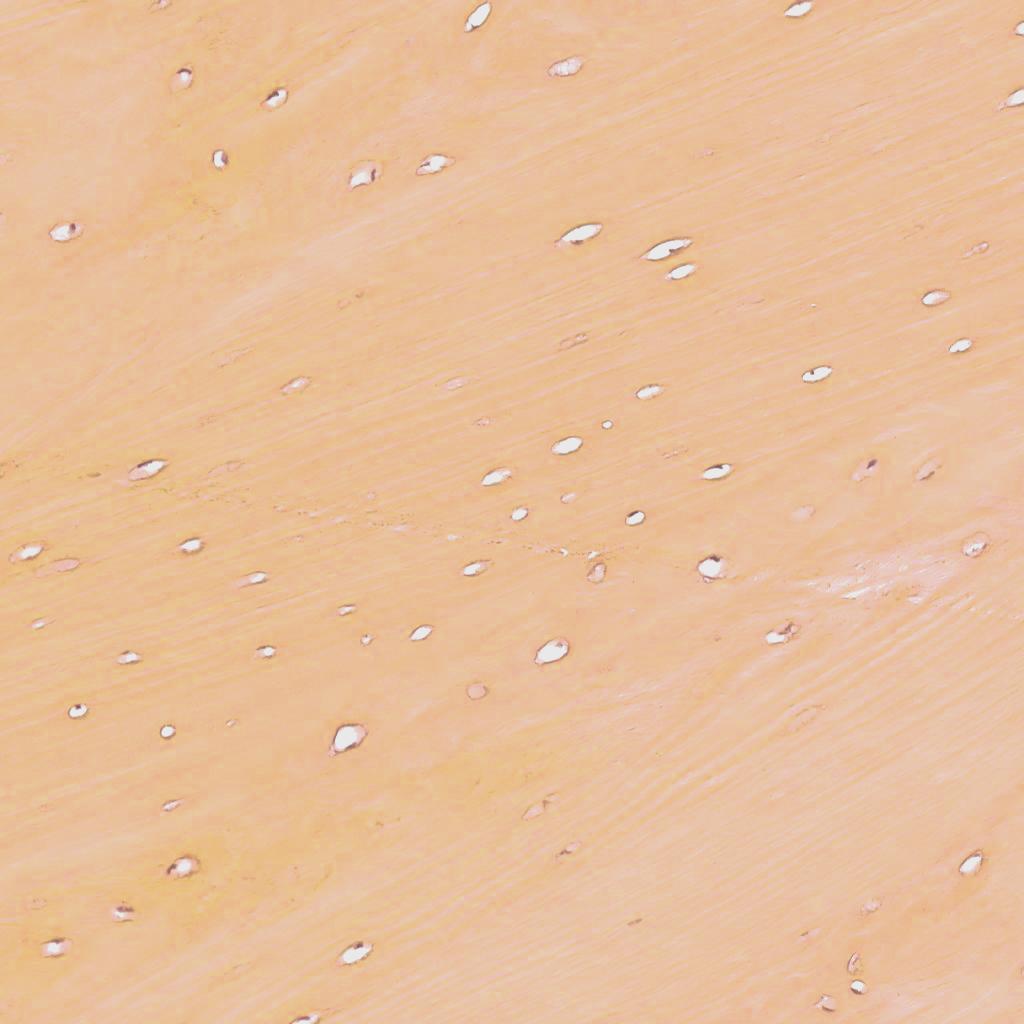
Label: Non-Tumor